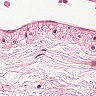
Metastatic tissue present: no